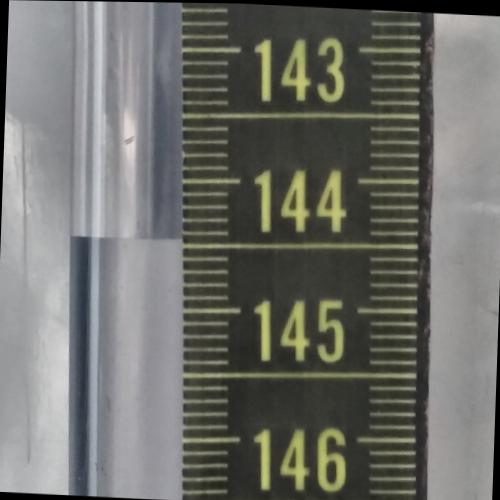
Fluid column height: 144.5 cm